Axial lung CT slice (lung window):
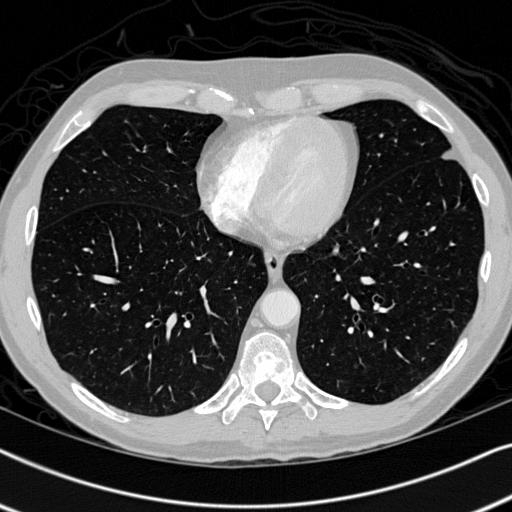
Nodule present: no